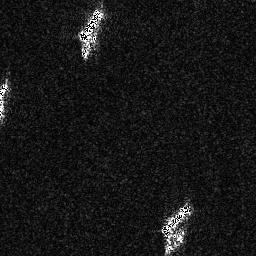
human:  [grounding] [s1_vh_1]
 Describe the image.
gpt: In the satellite image, there is  <ref>1 medium ship </ref> <box>[[62, 77, 75, 91, 0]]</box> located at bottom,  <ref>1 medium ship </ref> <box>[[30, 1, 40, 16, 0]]</box> located at top.